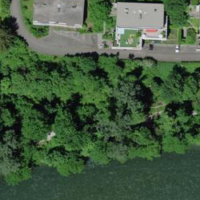
EUNIS habitat code: 53
Species observed at this site:
Prunus padus
Taxus baccata